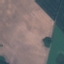
Label: AnnualCrop